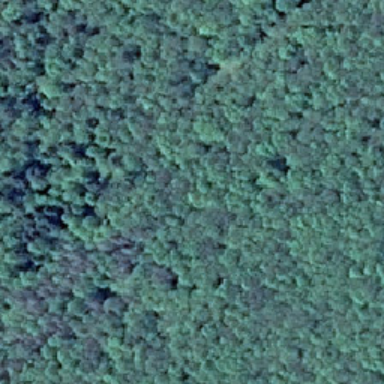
It is a bright green lush forest with small dark shadows .